Question: I have two models CategoryFolder and Categories. CategoryFolder has many Categories, and Category belongs to CategoryFolder with foreign_id "parent_id"
For some reason,

Categories Controller
'''
def index
@folders = current_account.category_folders.order("created_at ASC")
@categories = current_account.categories.where(parent_id: nil).order("created_at ASC")
# authorize! :read, Category
render :layout => "admin"
end
'''
Categories View#index
'''
<% @folders.each do |folder| %>
<%= folder.categories.order("title ASC").each do |category| %>
<%= render partial: 'table_list', locals: { category: category } %>
<% end %>
<% end %>
'''
---
The Folders-Categories relationship has been causing a few errors lately, and I'm not sure whether the relations are set up weirdly. For example, and when I click the title it gives me an error page.
Category.rb
'''
belongs_to :folder, class_name: "CategoryFolder", :foreign_key => "parent_id"
'''
CategoryFolder.rb
'''
has_many :categories, class_name: "Category", foreign_key: "parent_id"
'''
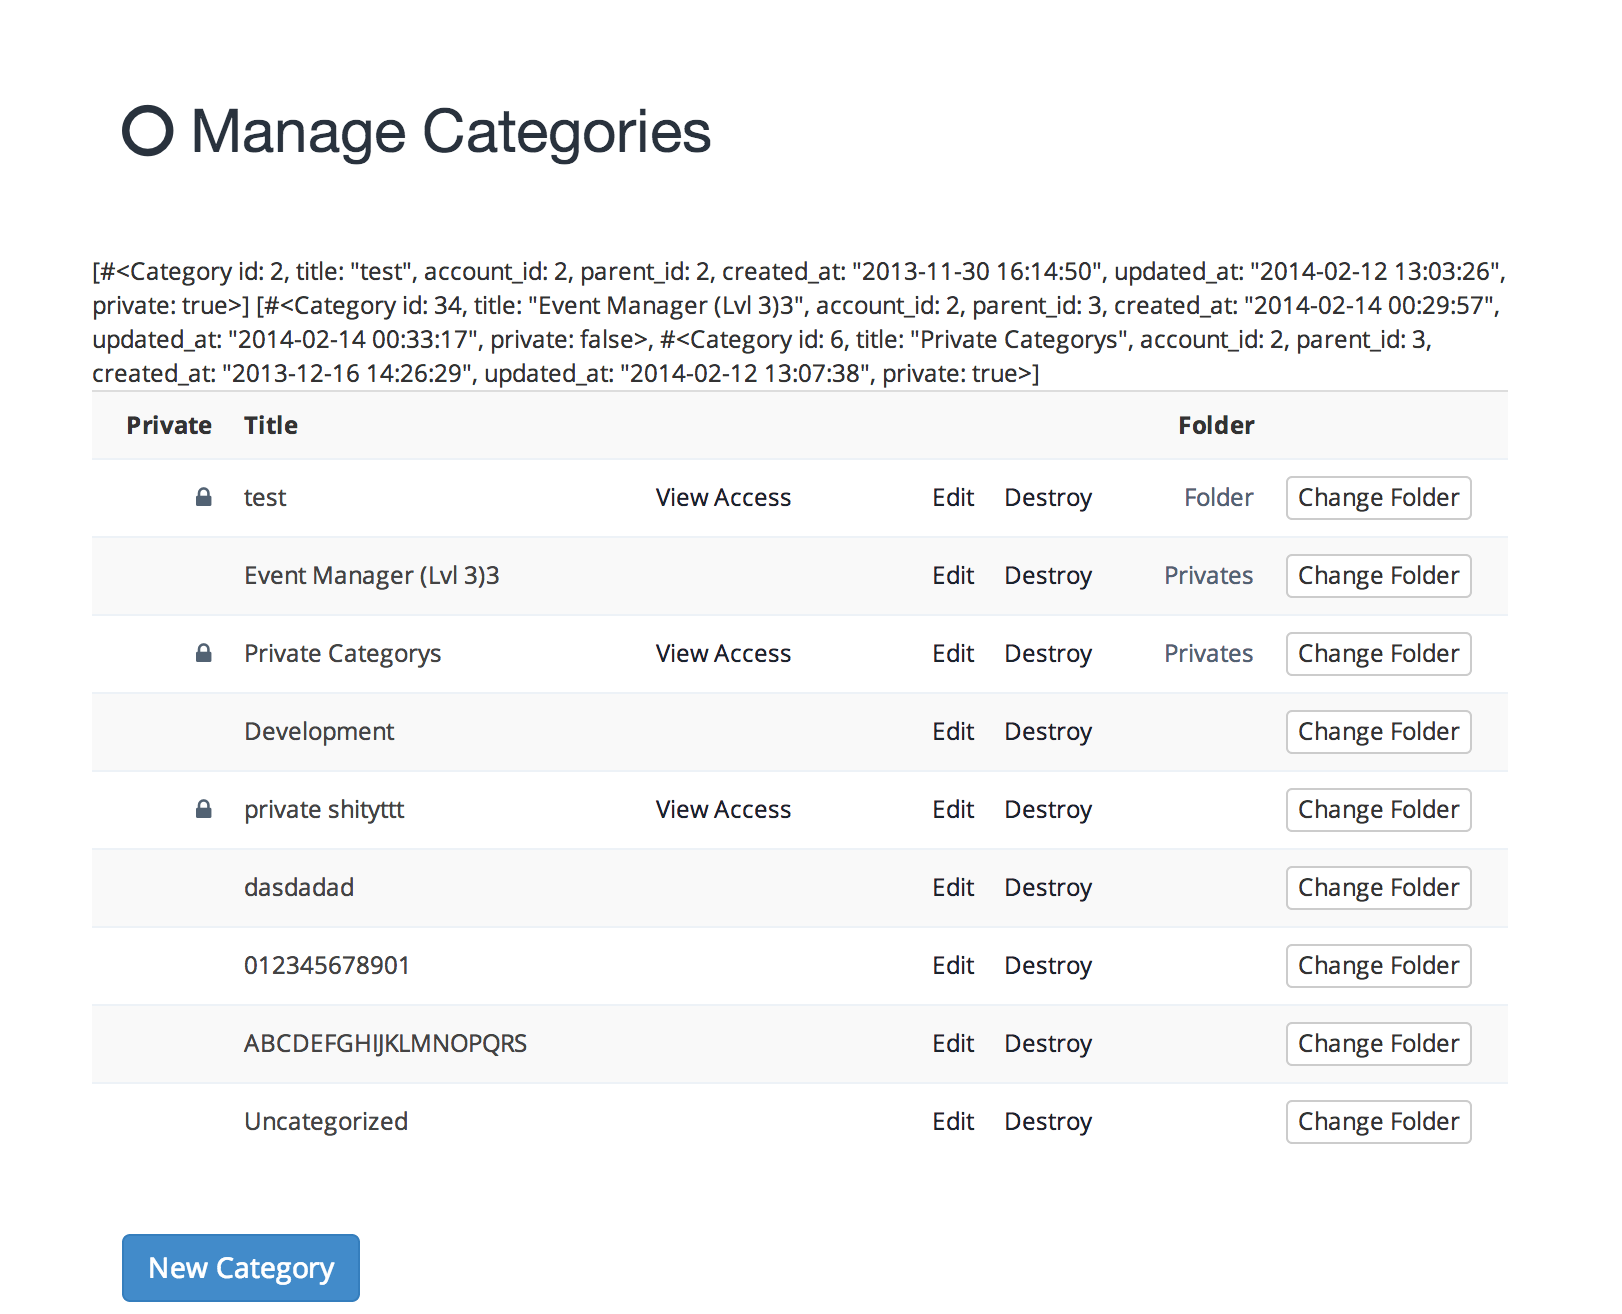
Answer: '''
<% @folders.each do |folder| %>
<%= folder.categories.order("title ASC").each do |category| %>
<%= render partial: 'table_list', locals: { category: category } %>
<% end %>
<% end %>
'''
Your loop should not have an equal sign, that equal prints out the loop results.
'''
<% @folders.each do |folder| %>
<% folder.categories.order("title ASC").each do |category| %>
<%= render partial: 'table_list', locals: { category: category } %>
<% end %>
<% end %>
'''
The second line should have no sign